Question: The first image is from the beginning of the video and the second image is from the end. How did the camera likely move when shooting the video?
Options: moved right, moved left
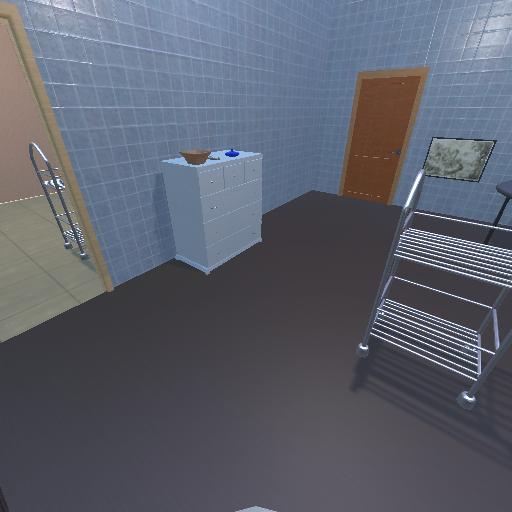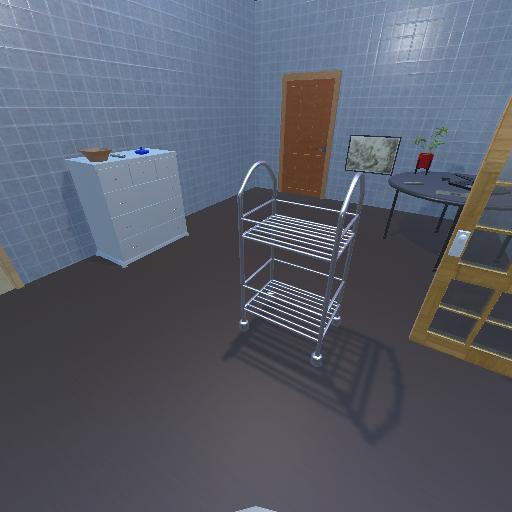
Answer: moved right